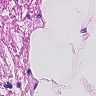
Metastatic tissue present: no